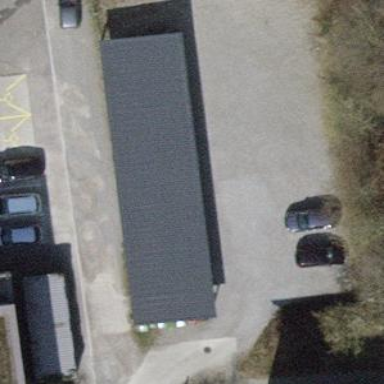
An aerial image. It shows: View of roof of building.